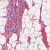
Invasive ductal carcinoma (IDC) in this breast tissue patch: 0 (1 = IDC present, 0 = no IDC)